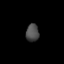
Tissue: lung
Cell type: Epithelial cells
Senescence score: 0.1285
Nuclear area (px): 225
Mean DAPI intensity: 75.022